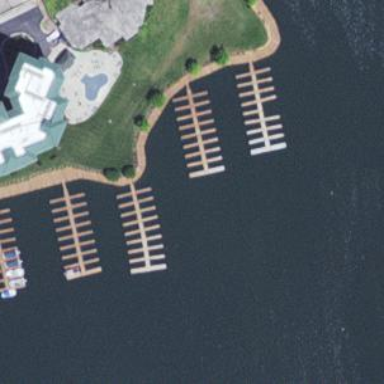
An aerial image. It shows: Pier with mooring facilities.